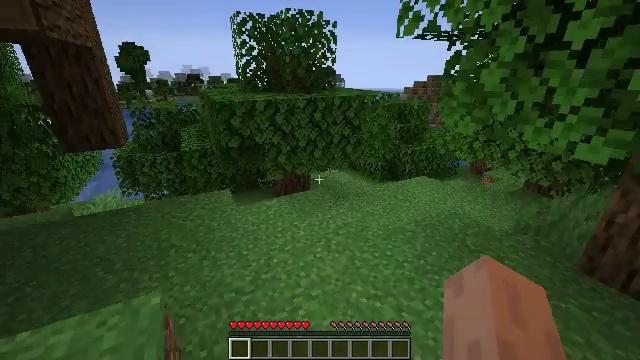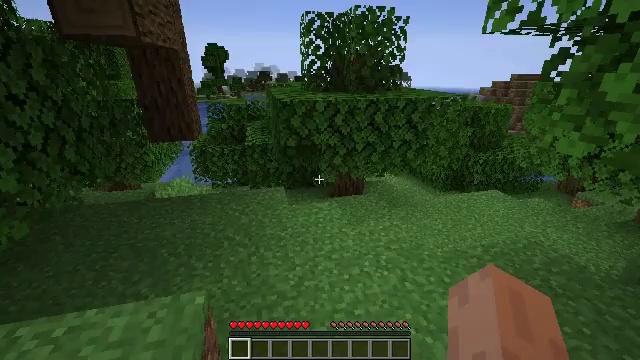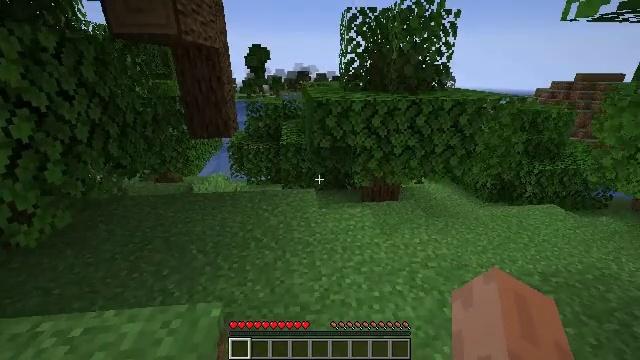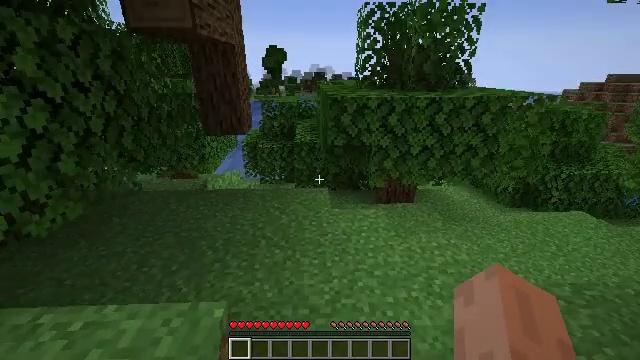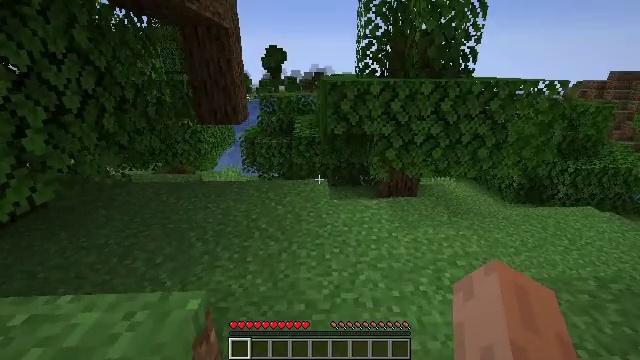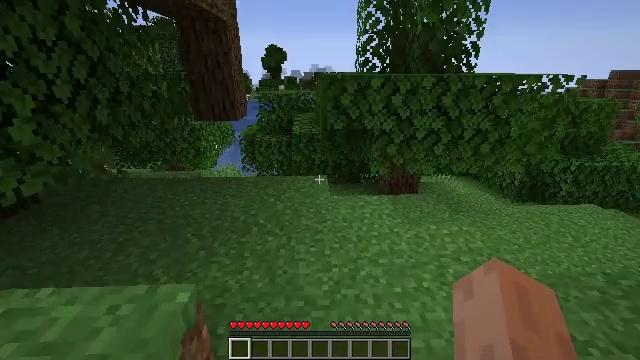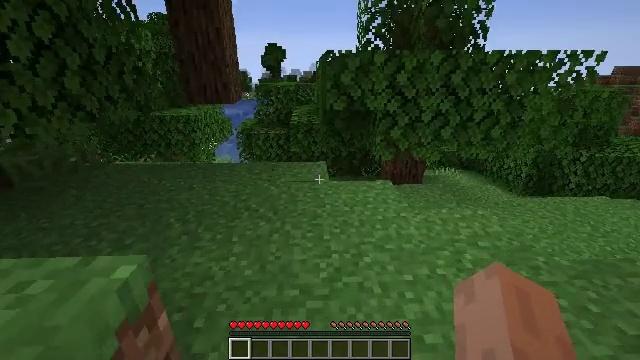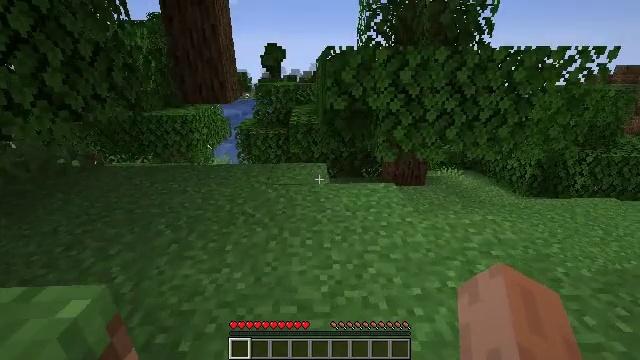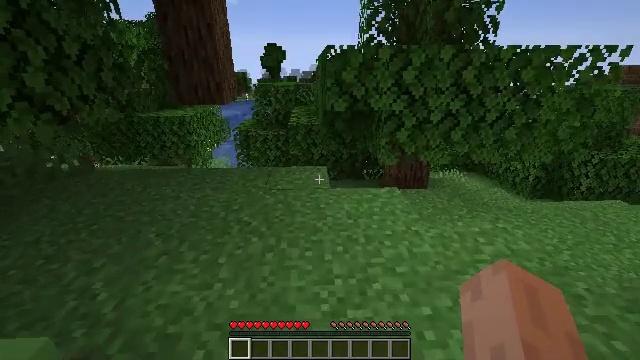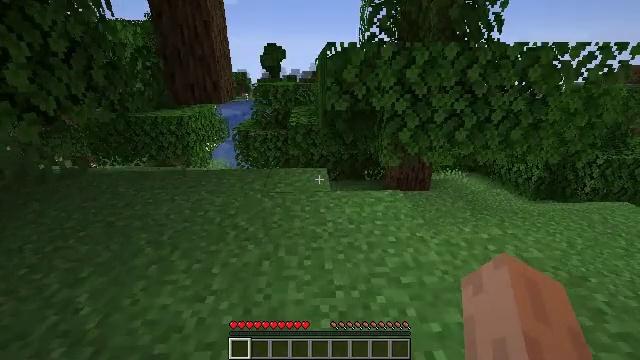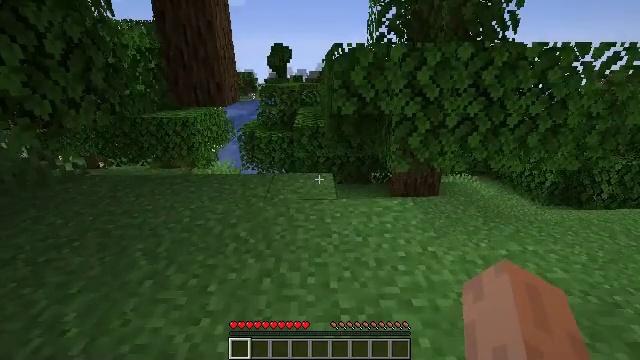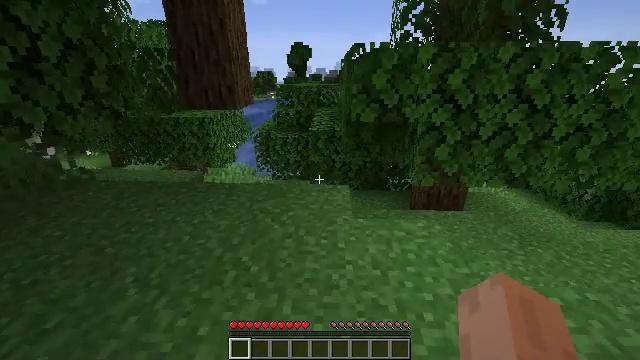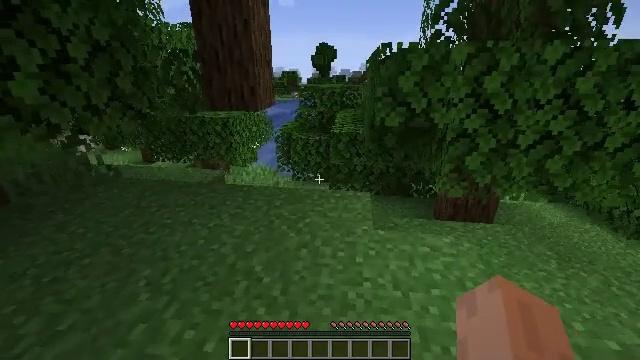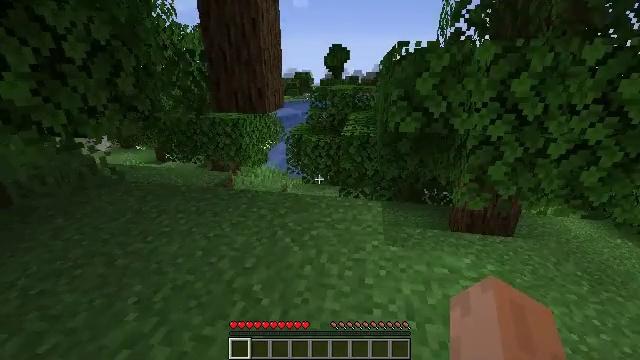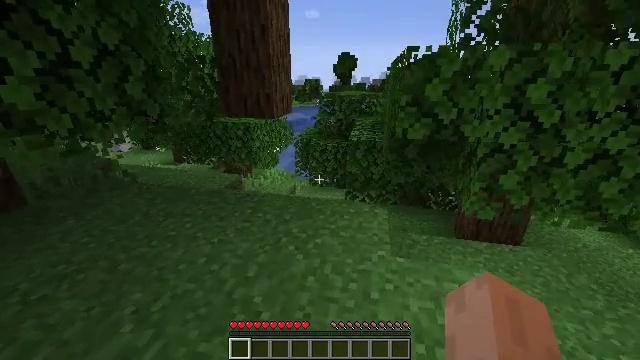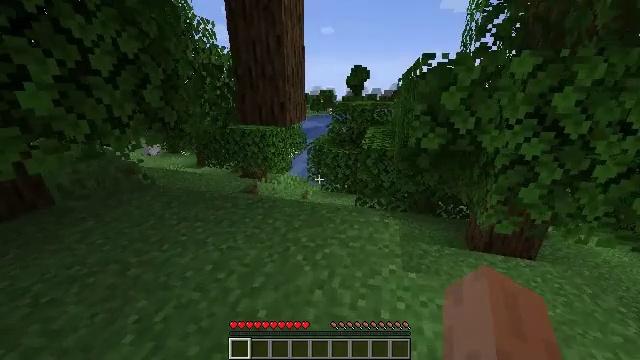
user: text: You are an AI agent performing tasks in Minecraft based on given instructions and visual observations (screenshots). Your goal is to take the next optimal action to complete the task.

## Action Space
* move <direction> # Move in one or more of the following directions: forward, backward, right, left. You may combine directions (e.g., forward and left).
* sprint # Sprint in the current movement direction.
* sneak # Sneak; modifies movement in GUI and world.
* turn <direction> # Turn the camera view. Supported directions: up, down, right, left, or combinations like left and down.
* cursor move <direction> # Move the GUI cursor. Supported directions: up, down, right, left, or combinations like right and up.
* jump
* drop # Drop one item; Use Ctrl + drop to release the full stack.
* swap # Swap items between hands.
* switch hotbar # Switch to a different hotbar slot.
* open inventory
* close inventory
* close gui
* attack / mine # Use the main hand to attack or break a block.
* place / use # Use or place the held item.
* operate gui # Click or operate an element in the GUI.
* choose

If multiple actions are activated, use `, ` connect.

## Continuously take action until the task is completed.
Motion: motion action
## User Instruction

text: Hunt fish.
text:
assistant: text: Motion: move forward, turn left
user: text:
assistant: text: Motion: move forward, turn left
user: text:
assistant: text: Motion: move forward, turn left
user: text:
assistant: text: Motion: move forward
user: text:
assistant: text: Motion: move forward
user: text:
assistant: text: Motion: move forward
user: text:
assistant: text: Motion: move forward
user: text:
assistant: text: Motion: move forward
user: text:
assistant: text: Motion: move forward
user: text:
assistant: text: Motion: move forward, turn left
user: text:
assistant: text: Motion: move forward, turn left
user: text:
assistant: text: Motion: move forward, turn left
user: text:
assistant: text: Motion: move forward, sprint, turn left
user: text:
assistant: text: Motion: move forward, sprint, turn left
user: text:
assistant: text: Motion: move forward, sprint, turn left
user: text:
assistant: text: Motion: move forward, sprint, turn left and up
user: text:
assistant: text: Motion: move forward, sprint, turn left and up
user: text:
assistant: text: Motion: move forward, sprint, turn left and up
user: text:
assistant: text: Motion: move forward, sprint
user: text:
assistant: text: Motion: move forward, sprint
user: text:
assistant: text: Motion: move forward, sprint
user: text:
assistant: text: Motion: move forward, sprint
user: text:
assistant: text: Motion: move forward, sprint
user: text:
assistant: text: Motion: move forward, sprint, turn down
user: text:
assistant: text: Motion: move forward, sprint, turn right and down
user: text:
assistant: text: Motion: move forward, sprint, turn right and down
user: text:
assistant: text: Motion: move forward, sprint, turn right
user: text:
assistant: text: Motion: move forward
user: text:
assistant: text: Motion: move forward
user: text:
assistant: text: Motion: move forward and move right